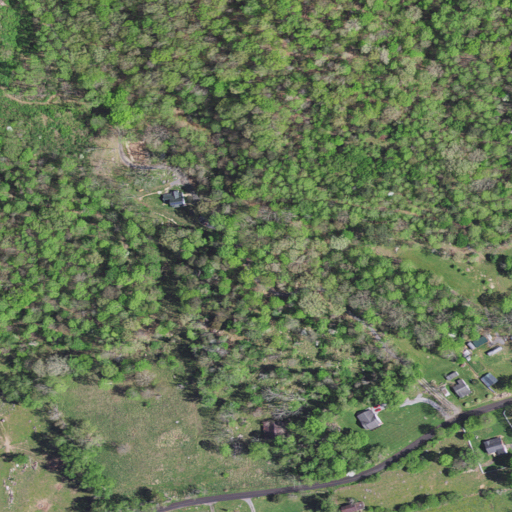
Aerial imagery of valley in Virginia named Long Hollow containing deciduous forest, pasture, open development, low intensity development, and medium intensity development